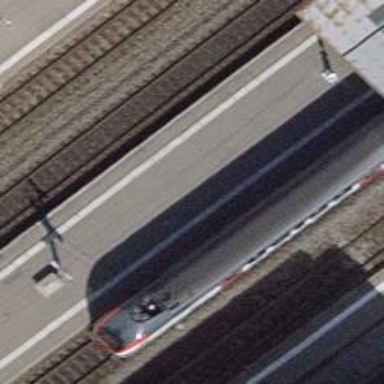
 there is sidewalk with asphalt surface and cycleway that is shared with buses."